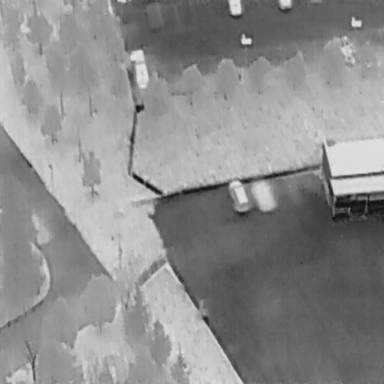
There are four Cars in the infrared image.